Question: I updated Xcode to new stable 10.2v. I tried to build my project and it was successful. When I'm trying to archive the project (workspace), I'm getting errors like on screenshot below:

1. Update cocoa pods to latest version -> COCOAPODS: 1.7.0.beta.3
2. Clean DeliveredData folder
3. Reinstall Xcode
4. Remove repository, clone it again and install pods
5. Totally remove all pods from project and add them back
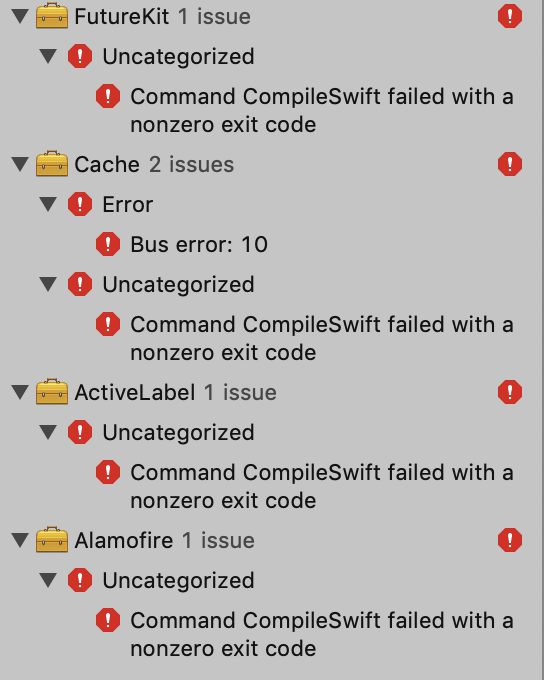
Answer: # Temporary Workaround
For me it was only the 'Cache' framework. Until they have fixed it, you can manually set 'SWIFT_OPTIMIZATION_LEVEL' to '-Onone' for the configuration you want to use for archiving.

# CocoaPods
You could even use your Podfile if you don't want Cococapods to overwrite the settings every time you run 'pod install'
'''
post_install do |installer|
installer.pods_project.targets.each do |target|
target.build_configurations.each do |config|
if target.name == 'Cache'
config.build_settings['SWIFT_OPTIMIZATION_LEVEL'] = '-Onone'
end
end
end
end
'''
> Note that this is specifically checking for the 'Cache' framework. If you have problems with other frameworks you might want to change or extend this condition.